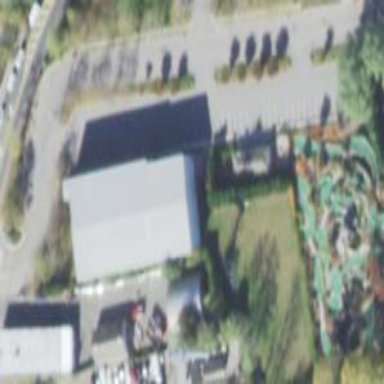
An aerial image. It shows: Miniature golf leisure land.